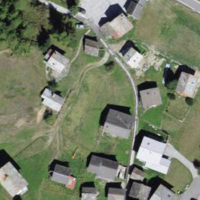
EUNIS habitat code: 55
Species observed at this site:
Vicia sepium
Lamium galeobdolon
Hypericum perforatum